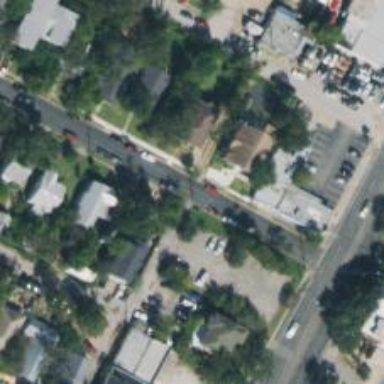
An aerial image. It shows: Alley classified as service road.